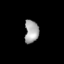
Tissue: lung
Cell type: Myeloid cells
Senescence score: 0.7594
Nuclear area (px): 311
Mean DAPI intensity: 167.534